Question: I have the following entities

and I am trying to map them with help of FluentNHibernate.
Some notes about the entities:
- 'CreatedBy''AssignedTo''Task''CreatorID''AssigneeID'- 'WrittenBy''Note''AuthorID'
I am not going to include all the mapping here as it is maybe not needed, but the biggest problem I am facing to came out when I have added the Task and the Note mapping.
Now in fact if I try to add an Address to a Person object NHibernate try to execute the following query
'''
UPDATE Addresses SET AuthorID = @p0 WHERE AddressID = @p1;
'''
Where am I wrong with this?
: Added the Mapping of the entities
'''
public PersonMap() {
Table( "Persons" );
Id( c => c.PersonID ).Column( "PersonID" ).GeneratedBy.Identity();
References( c => c.Company ).Column( "CompanyID" );
HasMany( c => c.Addresses ).Cascade.SaveUpdate();
HasMany( c => c.TasksAsCreator ).Cascade.SaveUpdate();
HasMany( c => c.TasksAsAssignee ).Cascade.SaveUpdate();
HasMany( c => c.NotesAsAuthor ).Cascade.SaveUpdate();
}
public TaskMap() {
Table( "Tasks" );
Id( i => i.TaskID ).Column( "TaskID" ).GeneratedBy.Identity();
References( i => i.Company ).Column( "CompanyID" );
References( i => i.CreatedBy ).Column( "CreatorID" );
References( i => i.AssignedTo ).Column( "AssigneeID" );
HasMany( i => i.Notes ).Cascade.SaveUpdate();
}
public NoteMap() {
Table( "Notes" );
Id( n => n.NoteID ).Column( "NoteID" ).GeneratedBy.Identity();
References( n => n.Task ).Column( "TaskID" );
References( n => n.WrittenBy ).Column( "AuthorID" );
}
'''
: After exporting the mapping (thanks to dotjoe) I have found many strange results as the one that follow
'''
<bag cascade="save-update" name="NotesAsAuthor" mutable="true">
<key>
<column name="CreatorID" />
</key>
<one-to-many class="Note, GSLConverter, Version=1.0.0.0, Culture=neutral, PublicKeyToken=null" />
</bag>
'''
And does not reflect the mapping showed above....
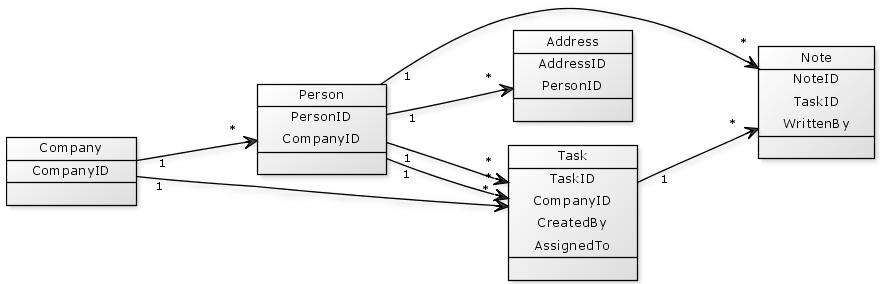
Answer: Can you show the mappings for properties related to the Person entity? I would make sure you specify the same fk column names on both sides (Reference and HasMany) of the Note/Task to Person mappings. I've seen this before...I think it's a bug in Fluent when it uses the previously specified column name for a type on another mapping. Also, make sure you have the latest version of Fluent.
To troubleshoot you can view the generated xml mappings with the 'ExportTo' method of FluentMappingsContainer...
'''
var factory = Fluently.Configure()
.Mappings(mc =>
mc.FluentMappings.AddFromAssemblyOf<PersonMap>().ExportTo("."))
.BuildSessionFactory();
'''